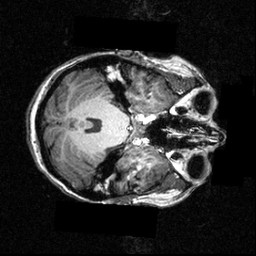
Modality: T1w
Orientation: axial
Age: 23
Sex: female
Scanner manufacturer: siemens
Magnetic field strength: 3.951 T
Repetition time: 1.5 s
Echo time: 0.00335 s